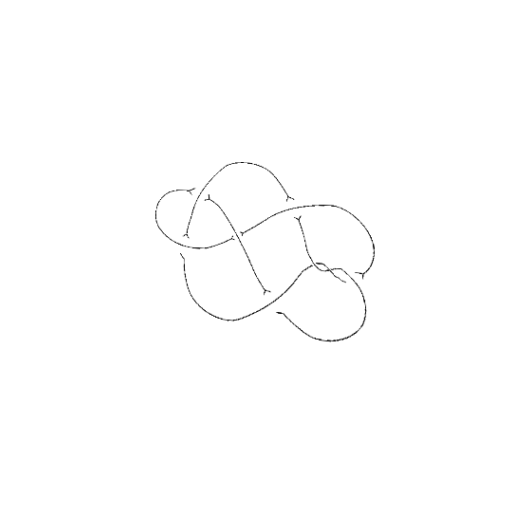
Crossing number: 8